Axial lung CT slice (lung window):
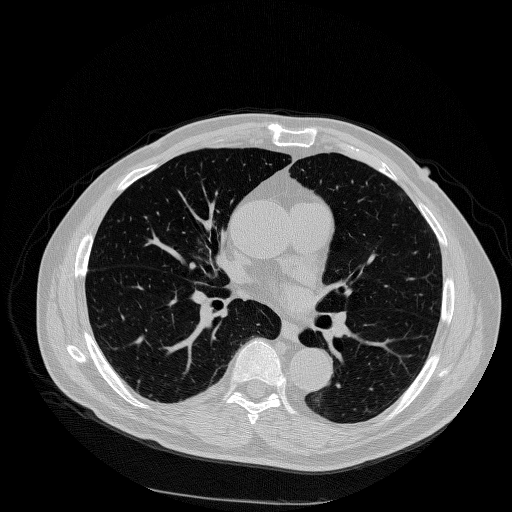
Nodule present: no